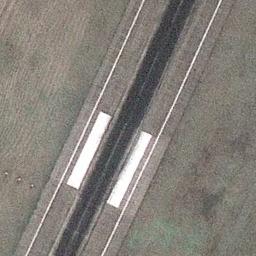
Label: runway